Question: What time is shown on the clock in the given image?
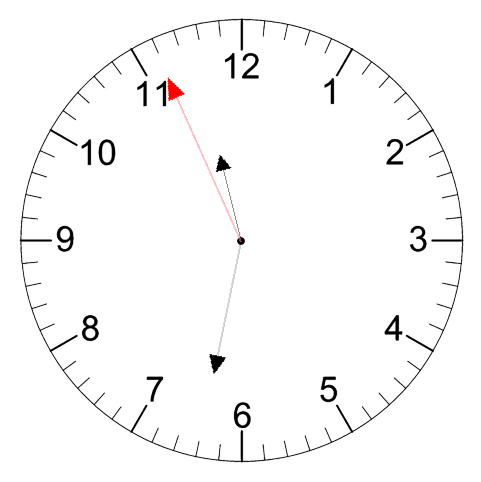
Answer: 11:31:56